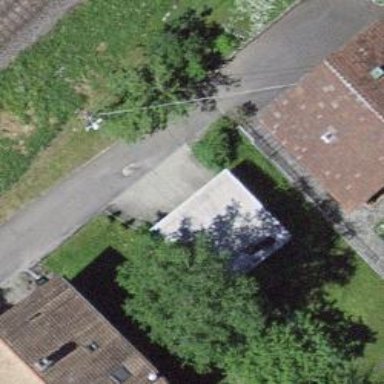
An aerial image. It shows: Garage.